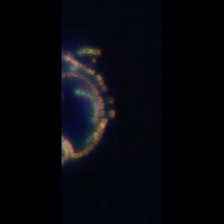
Taxon: Chaetoceros
Group: Diatoms